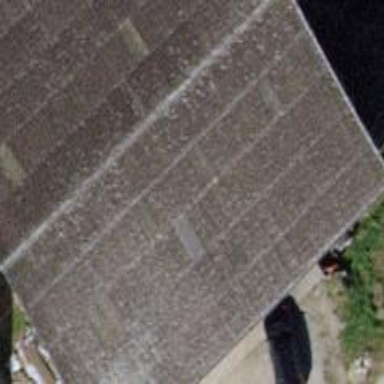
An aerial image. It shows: Farm auxiliary building with gabled roof.